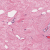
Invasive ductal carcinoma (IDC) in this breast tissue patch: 0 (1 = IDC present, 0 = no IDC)